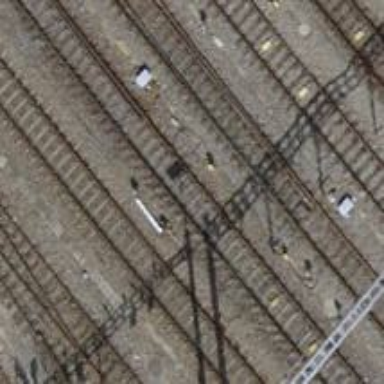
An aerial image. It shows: Single railway track with electrified contact line.